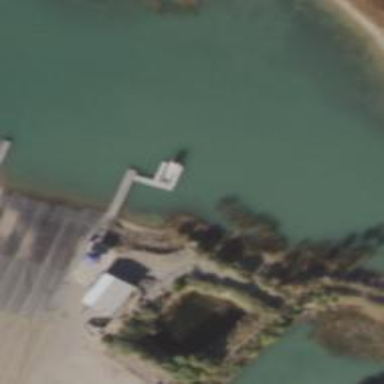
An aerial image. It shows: Pier with mooring facilities.